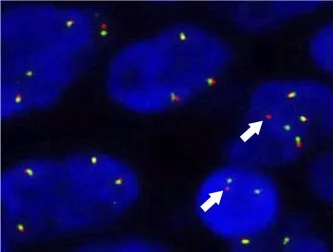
Fluorescence in situ hybridization (FISH) analysis utilizing the ALK split apart probe, demonstrating distinct split signals (indicated by arrows) suggestive of a rearrangement of the ALK gene.
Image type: pathology (fish)